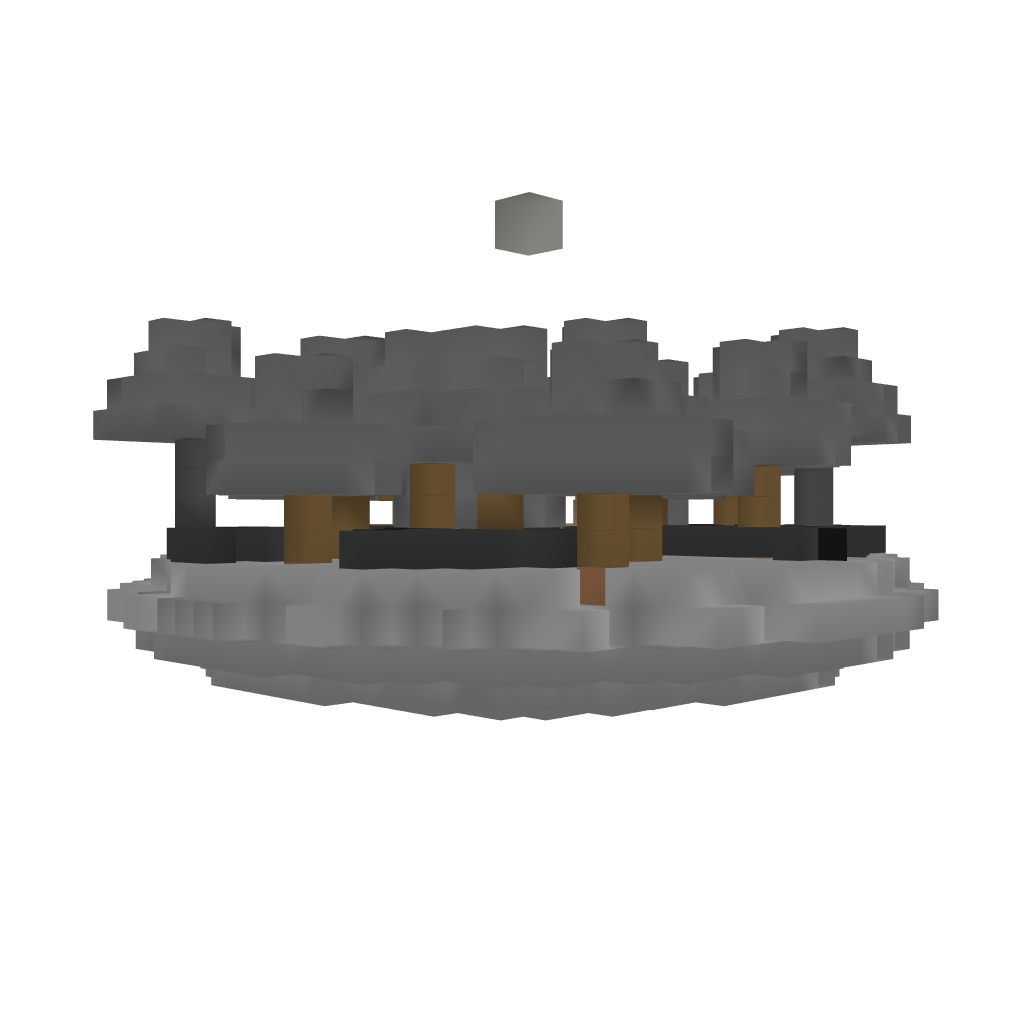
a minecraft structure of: small floating island